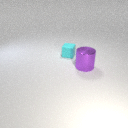
large purple metal cylinder in front of small cyan rubber cube